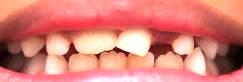
Condition: hypodontia